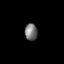
Tissue: prostate
Cell type: T cells
Senescence score: 0.3574
Nuclear area (px): 208
Mean DAPI intensity: 119.202